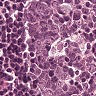
Metastatic tissue present: no